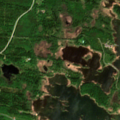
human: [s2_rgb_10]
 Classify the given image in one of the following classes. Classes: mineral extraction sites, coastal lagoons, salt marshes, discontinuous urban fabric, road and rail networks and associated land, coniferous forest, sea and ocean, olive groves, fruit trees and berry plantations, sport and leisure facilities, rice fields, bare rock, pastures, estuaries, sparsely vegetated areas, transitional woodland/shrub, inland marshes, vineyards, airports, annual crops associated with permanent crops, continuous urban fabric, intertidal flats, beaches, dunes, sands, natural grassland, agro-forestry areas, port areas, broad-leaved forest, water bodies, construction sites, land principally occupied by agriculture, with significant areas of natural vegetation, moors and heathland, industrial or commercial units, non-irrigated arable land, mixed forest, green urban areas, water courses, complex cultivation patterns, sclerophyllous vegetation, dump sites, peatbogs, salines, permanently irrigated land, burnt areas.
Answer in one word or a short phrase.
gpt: land principally occupied by agriculture, with significant areas of natural vegetation, mixed forest, sea and ocean